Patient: sex F, age 65
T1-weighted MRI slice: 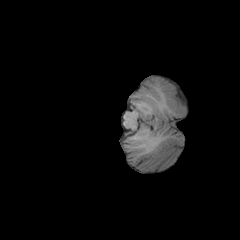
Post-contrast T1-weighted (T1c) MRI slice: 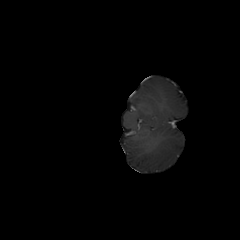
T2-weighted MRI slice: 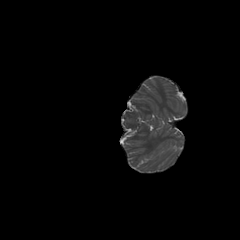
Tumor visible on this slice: no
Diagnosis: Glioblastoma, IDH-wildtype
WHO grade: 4